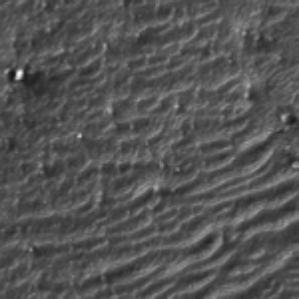
Label: frost